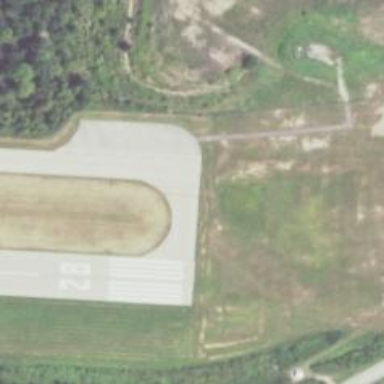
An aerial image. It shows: Image of taxiway at airport.